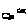
Label: car